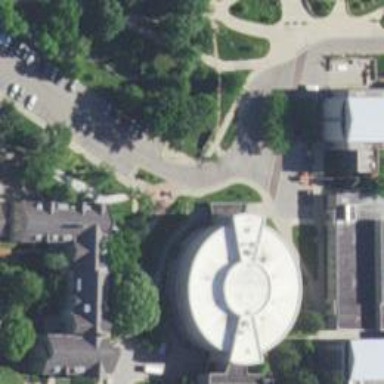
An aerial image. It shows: University building.